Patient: sex F, age 60
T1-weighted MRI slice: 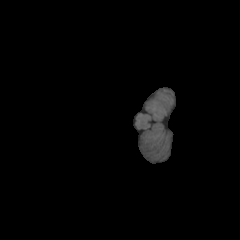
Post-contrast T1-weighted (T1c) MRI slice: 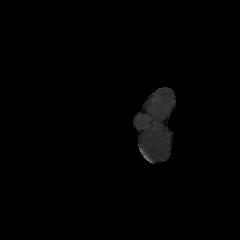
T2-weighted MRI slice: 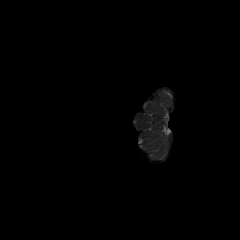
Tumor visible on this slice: no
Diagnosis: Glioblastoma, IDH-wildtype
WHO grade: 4